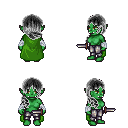
a pixel art fantasy rpg character, female body template, orc, green skin, green cape, metal pants, gray right-swept hairstyle, white cloth bandages, dagger, four views (front, back, left, right), 2x2 character sprite sheet, small pixel art, hard edges, no anti-aliasing